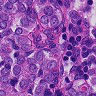
Metastatic tissue present: yes